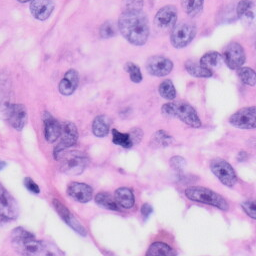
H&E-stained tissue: Skin